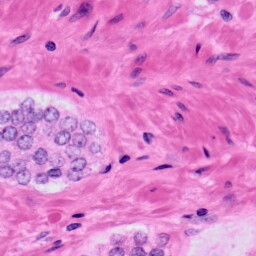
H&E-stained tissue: Prostate